Brain MRI, t1w sequence, axial 2D slice.
Patient: age 34, sex M, weight 95 kg, height 1.95 m
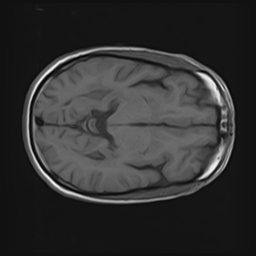